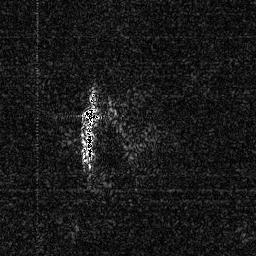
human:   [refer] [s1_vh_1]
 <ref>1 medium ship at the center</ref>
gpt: <box>[[30, 41, 39, 64, 0]]</box>